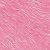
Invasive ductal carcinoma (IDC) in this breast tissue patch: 0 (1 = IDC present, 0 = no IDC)